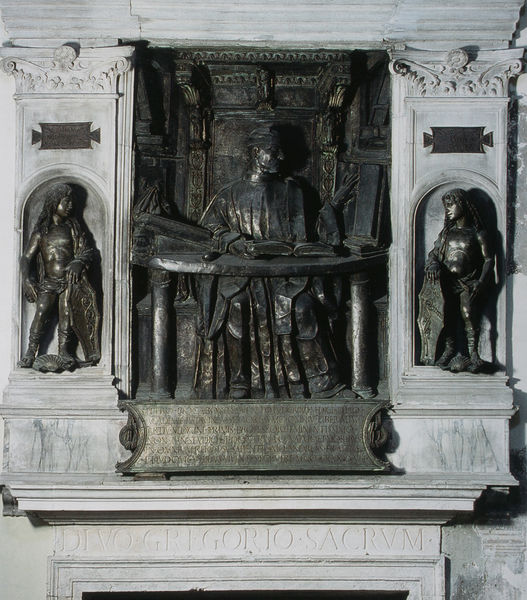
Titel: Monument für Pietro Roccabonella
Künstler: Bartolomeo Bellano
Standort: Padua
Institution: San Francesco
Schlagwörter: dunkel, hand, mann, nackt, sitzen, hell, marmor, männer, paris, pfeiler, profil, schmuck, schwarz, stuhl, tisch, weiss, haube, muster, mütze, architektur, barock, bibel, falten, kleidung, mensch, sockel, stein, weit, innenraum, kirche, figur, gewand, interieur, mantel, sessel, sitzend, drei, locke, locken, renaissance, kamin, kinder, ofen, rund, engel, skulptur, statue, beine, relief, schrift, bücher, schreibtisch, italien, zwei, jungen, arbeiten, pilaster, figuren, architecture, bischof, cardinal, chair, church, column, columns, hat, king, men, papst, pope, priest, religious, thron, white, tafel, black, dark, dress, figures, hair, interior, kartusche, nose, painting, room, sitting, table, detail, symmetrie, inschrift, lesen, looking, picture, two, metall, bronze, faltenwurf, plastik, platte, poliert, foto, fotografie, name, nische, schild, buch, denkmal, tischbeine, schilder, text, schriften, beschriftung, tischplatte, ritter, altar, architrav, kapitelle, pult, rom, fragment, wappen, sims, seiten, gesims, skulpturen, gruft, statuen, silver, schreiben, angel, angels, greek, man, naked, nude, roman, stone, krieger, german, death, baldachin, heiliger, child, feet, metal, spanish, volute, persönlichkeit, schreiber, studierzimmer, heilig, mittelfeld, erinnerung, guss, eierstab, books, desk, writing, monument, photo, sculpture, children, small, grabmal, abgestuft, relieff, aufsatz, marble, reading, italy, bildhauer, human, perrücke, arms, mantle, nischen, andenken, fireplace, arkantus, hochrelief, pediment, latein, gedenktafel, lateinisch, konchen, wandgliederung, niches, inscription, ceiling, italian, symmetry, schrifttafel, statues, patron, shine, shiny, study, engraving, tafeln, medieval, religion, angles, fingers, shield, book, learning, figure, grabplatte, pillar, eingraviert, brass, orament, flachrelief, halbrelief, carving, academic, bible, open, balance, standing, pray, madrid, gregor, kontraposto, muscle, freize, frieze, mural, guards, latin, cornice, photograph, boys, scholar, figurenschmuck, alto relief, greece, iron, akhanthus, arkantusranken, gregor the great, grigorio, kaminaufsatz, oilaster, sculptures, sign, niche, engraved, holy, bas relief, tomb, sheild, architectural, contrapposto, bernini, metallfiguren, marbel, plaque, altar tempel, carved, preaching, writer, plaques, memorial, inscriptions, scribe, sculpted, shields, funerary, colums, wise, lecture, judge, jurisdictal, sacrum, sclupture, readiing, barrelief, side face, twins, divo, sacrvm, qhite, #book, figurines, lecturing, latin inscription, education, divo gregorio sacrum, greor, greogor, schildt, sakrament, ottonik, effigy, divo grigorio sacrum, gelehrter, schulder, mantelpiece, gregorio, gregory, gorio, picctue, pillaster